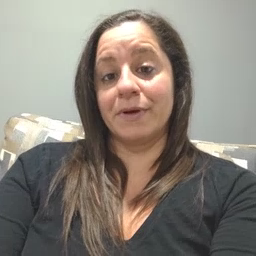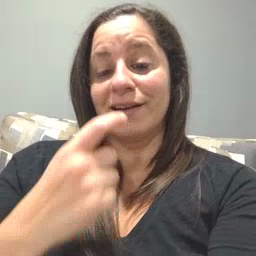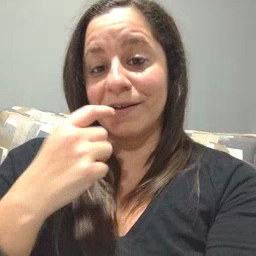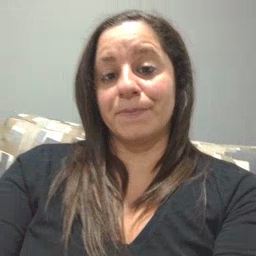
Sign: tooth